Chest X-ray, AP view. Patient: 43 years old, sex M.
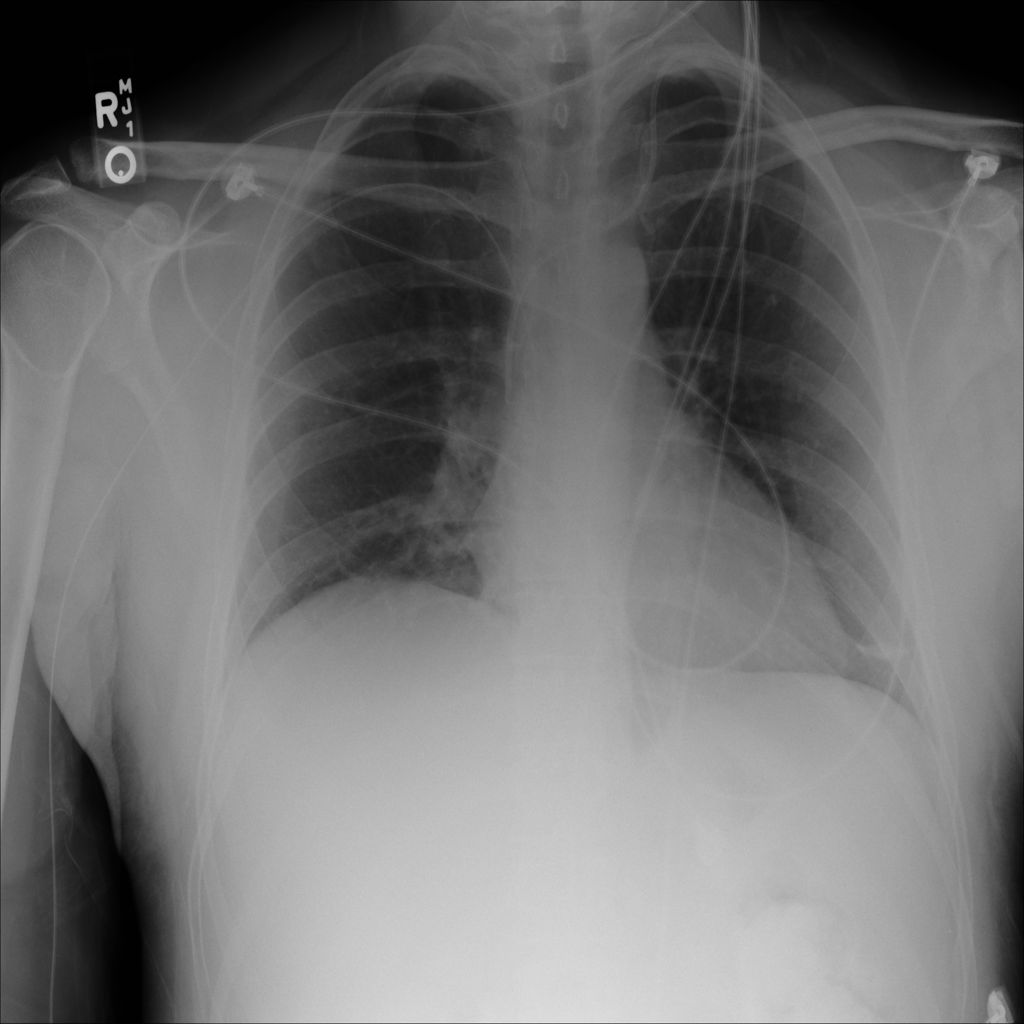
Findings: No Finding